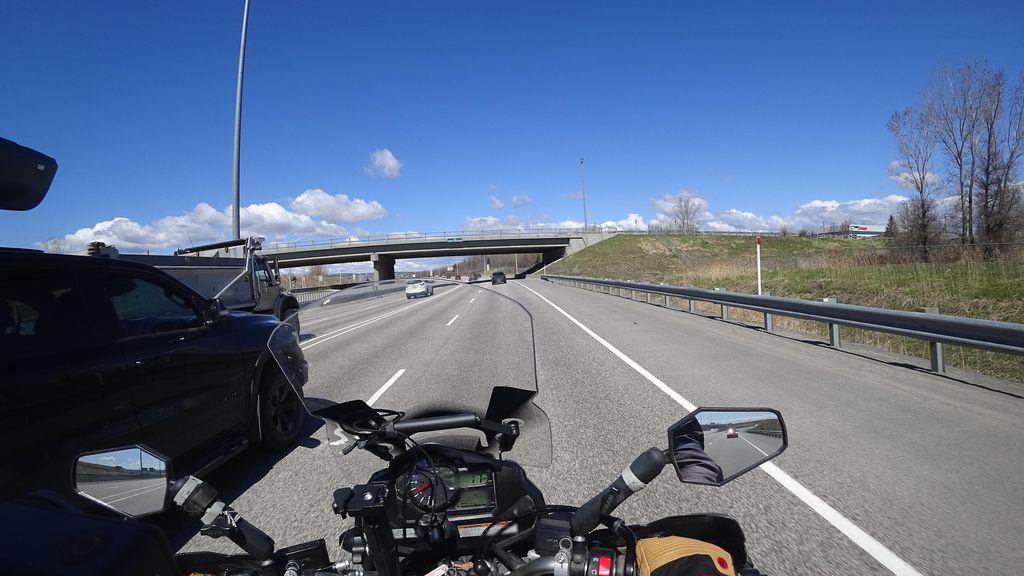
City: quebec_city